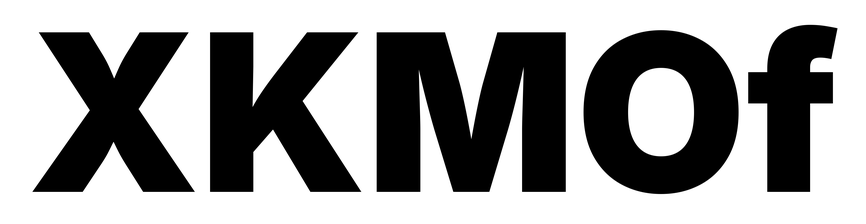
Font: Inter_Black